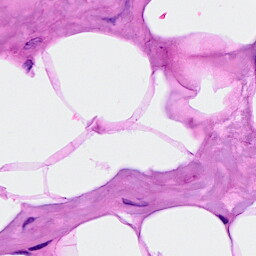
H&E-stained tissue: Breast